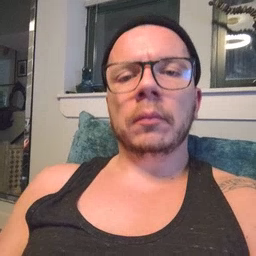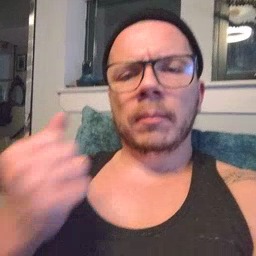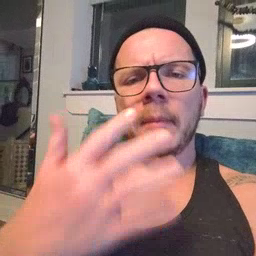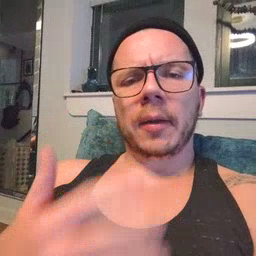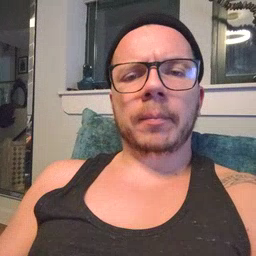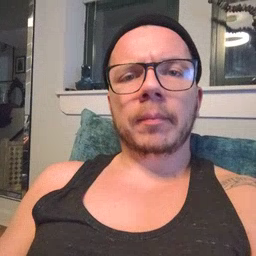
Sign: many